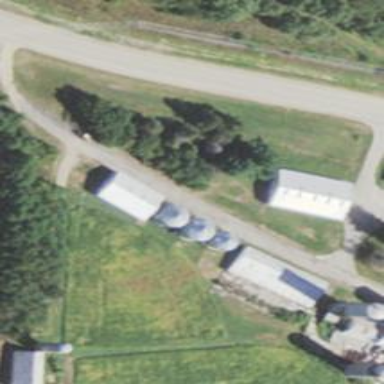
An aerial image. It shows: Silo.